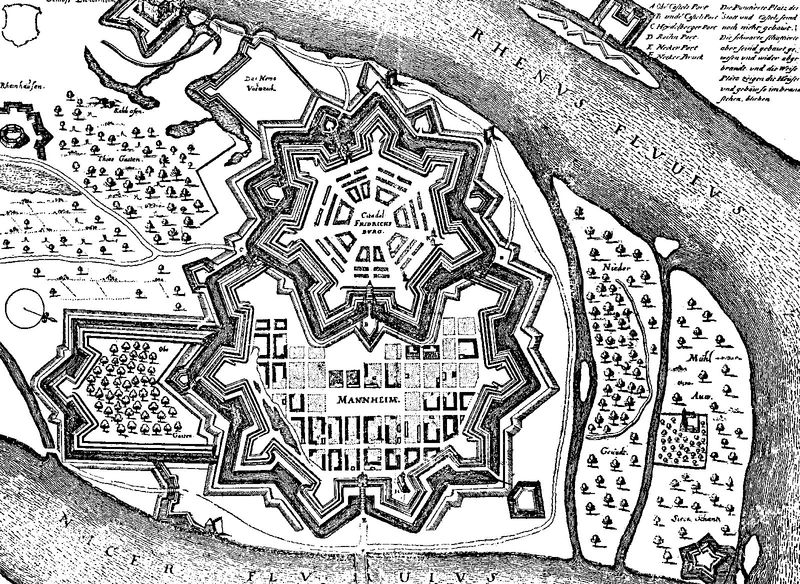
Titel: Plan der Stadt Mannheim als Zitadelle mit vorgelagerter, ebenfalls bastionierter Stadt
Schlagwörter: bäume, fluss, stadt, zeichnung, park, schloss, häuser, wege, schrift, stern, zentral, strassen, plan, sechs, sechseck, grundriss, rhein, mannheim, rhenus, rheim